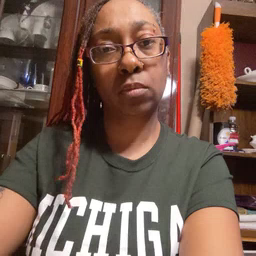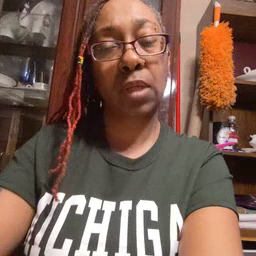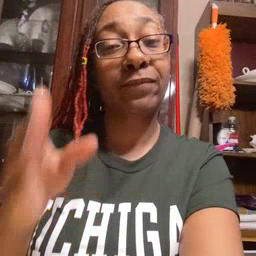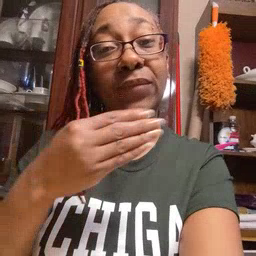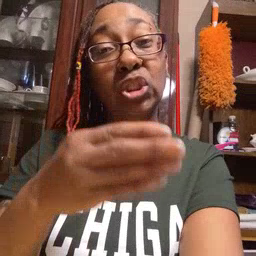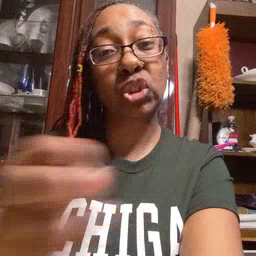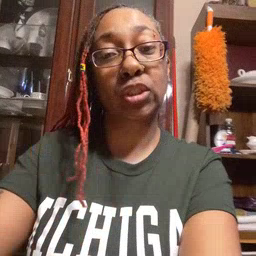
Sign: fish